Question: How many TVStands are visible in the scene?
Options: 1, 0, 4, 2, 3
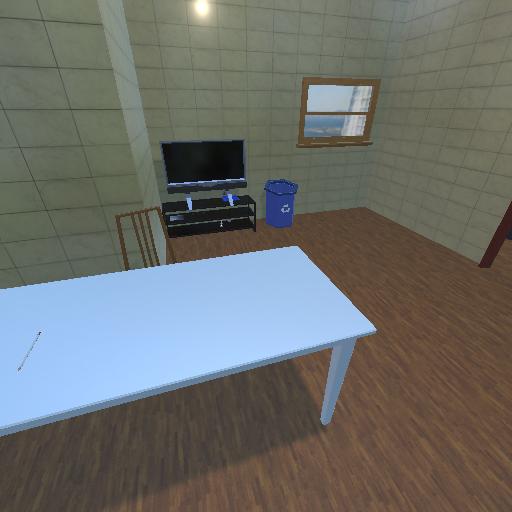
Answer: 1